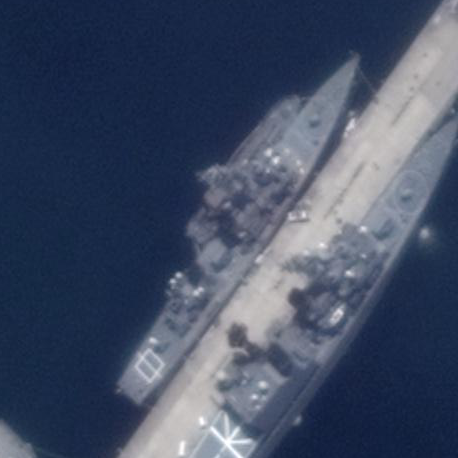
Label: destroyer